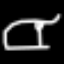
Label: fork